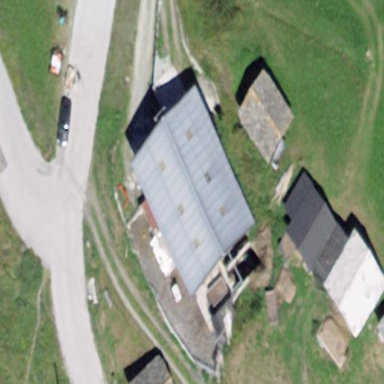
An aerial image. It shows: Cowshed building.